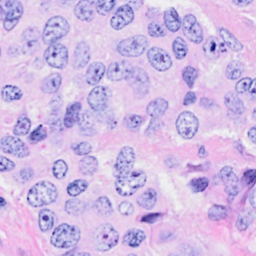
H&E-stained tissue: Breast